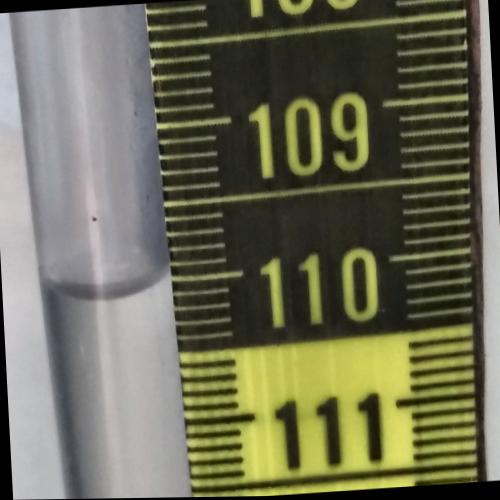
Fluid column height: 110.0 cm